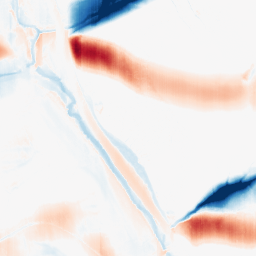
Category: morphological
Decomposition family: morphological_ellipse
Decomposition parameters: operation: average
width: 50
height: 5
Upsampling method: sinc_blackman
Upsampling parameters: scale: 4
kernel_size: 16
Upsampling scale: 4